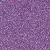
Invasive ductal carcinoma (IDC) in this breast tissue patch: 1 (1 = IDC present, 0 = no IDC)